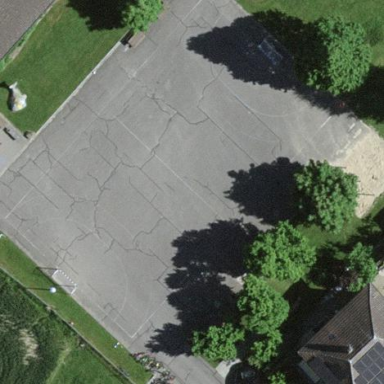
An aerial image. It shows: Multi-sport pitch with asphalt surface.